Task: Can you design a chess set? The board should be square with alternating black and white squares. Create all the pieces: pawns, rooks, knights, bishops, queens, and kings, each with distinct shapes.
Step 1332:
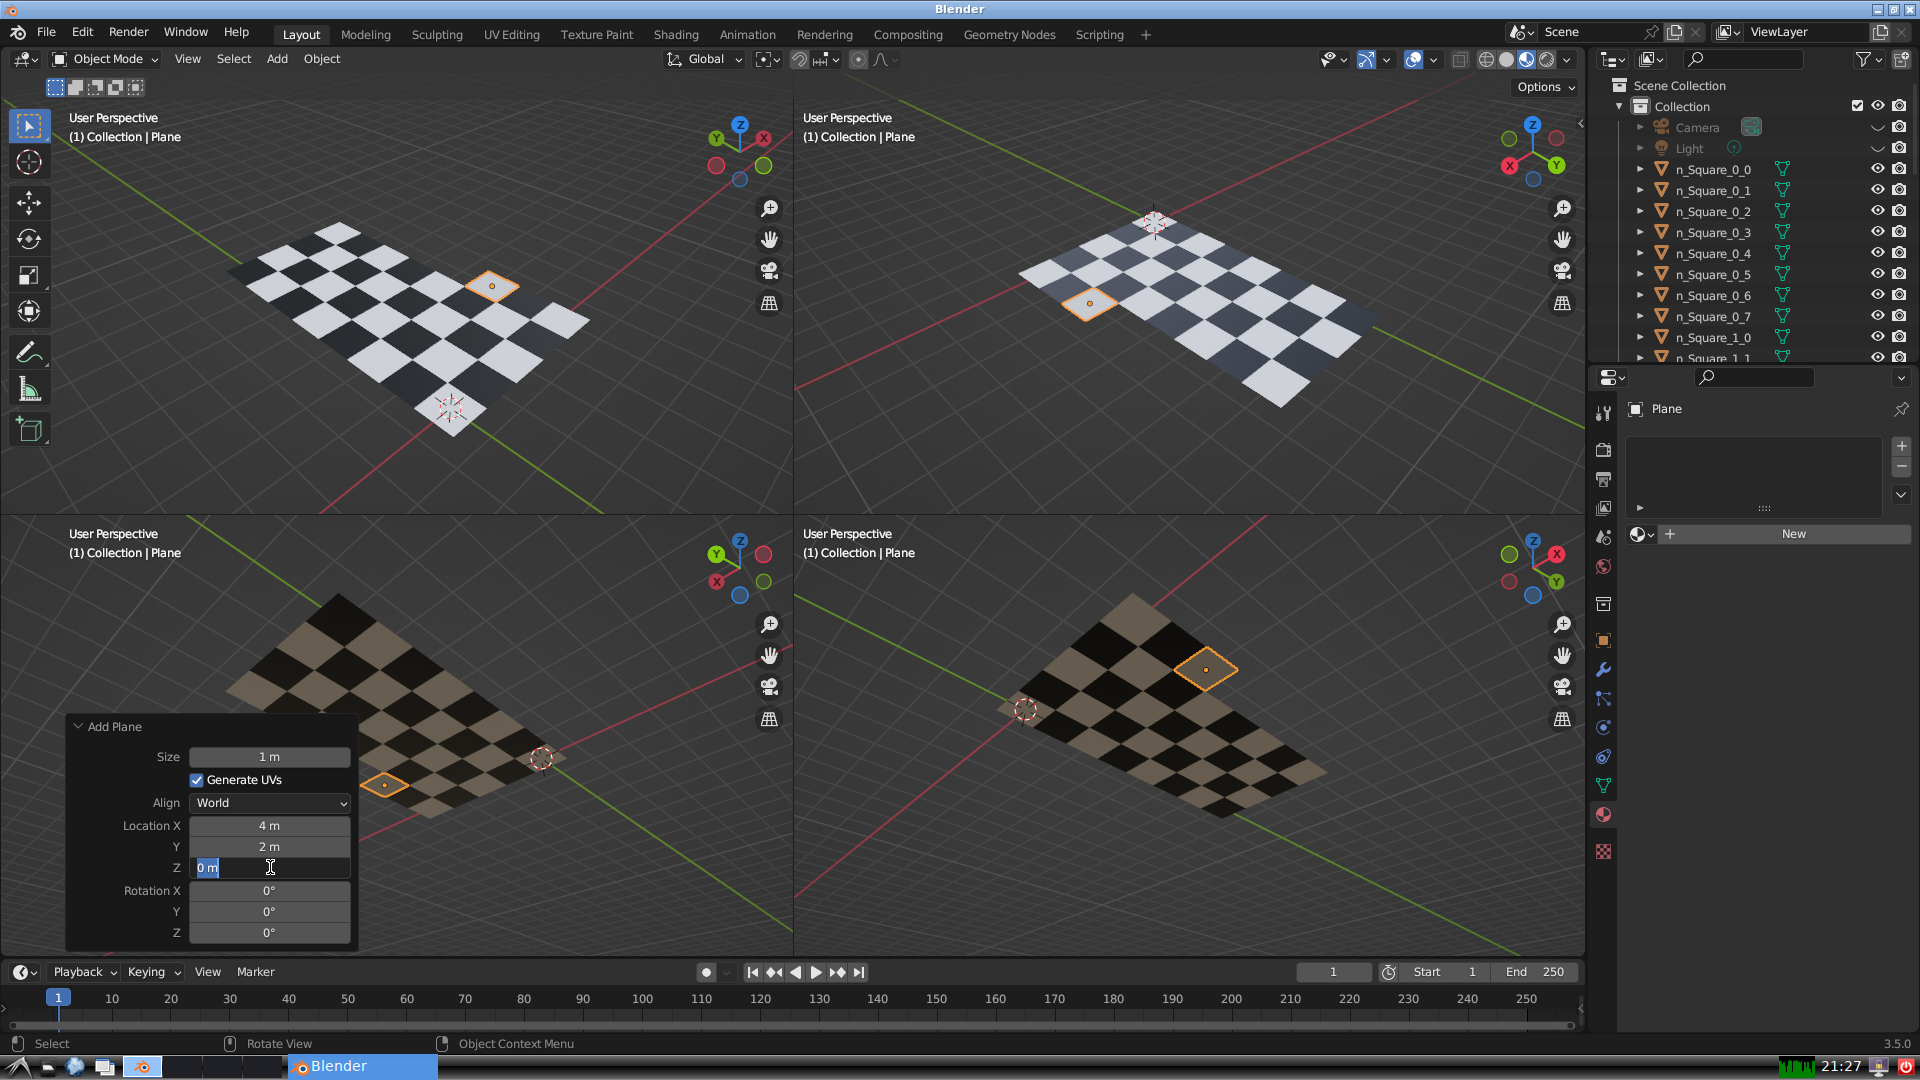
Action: input_text: 0.0